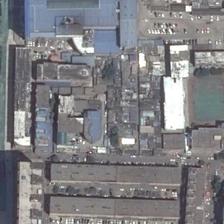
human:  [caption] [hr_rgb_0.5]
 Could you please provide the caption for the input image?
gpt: an old playground and nearby a lots of blue buildings .

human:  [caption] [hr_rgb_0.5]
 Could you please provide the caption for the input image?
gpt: a rectangular playground locates close to a parking lot and some buildings .

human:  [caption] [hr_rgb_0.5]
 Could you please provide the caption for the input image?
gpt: a playground and three long buildings and a blue building surround many small buildings .

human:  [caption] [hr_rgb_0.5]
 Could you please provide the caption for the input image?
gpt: a playground and a parking lot are next to many buildings and several green trees .

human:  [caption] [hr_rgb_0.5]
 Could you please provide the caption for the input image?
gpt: a large playground is surrounded by many trees and houses next to a parking lot .